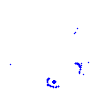
Particle: proton